Here is a 2-D grayscale rendering of raw rotating-machine vibration samples (signal-to-image). Classify the rotor condition as one of: normal, misalignment, unbalance, looseness.
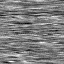
Answer: looseness